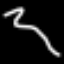
Label: squiggle